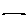
Label: line